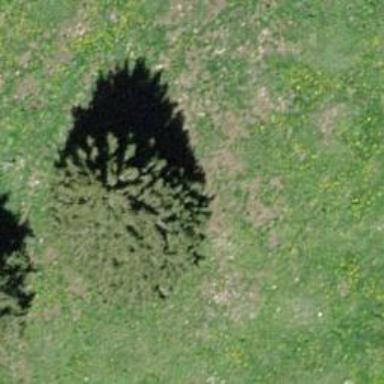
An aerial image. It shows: Needle-leaved tree in its natural environment.